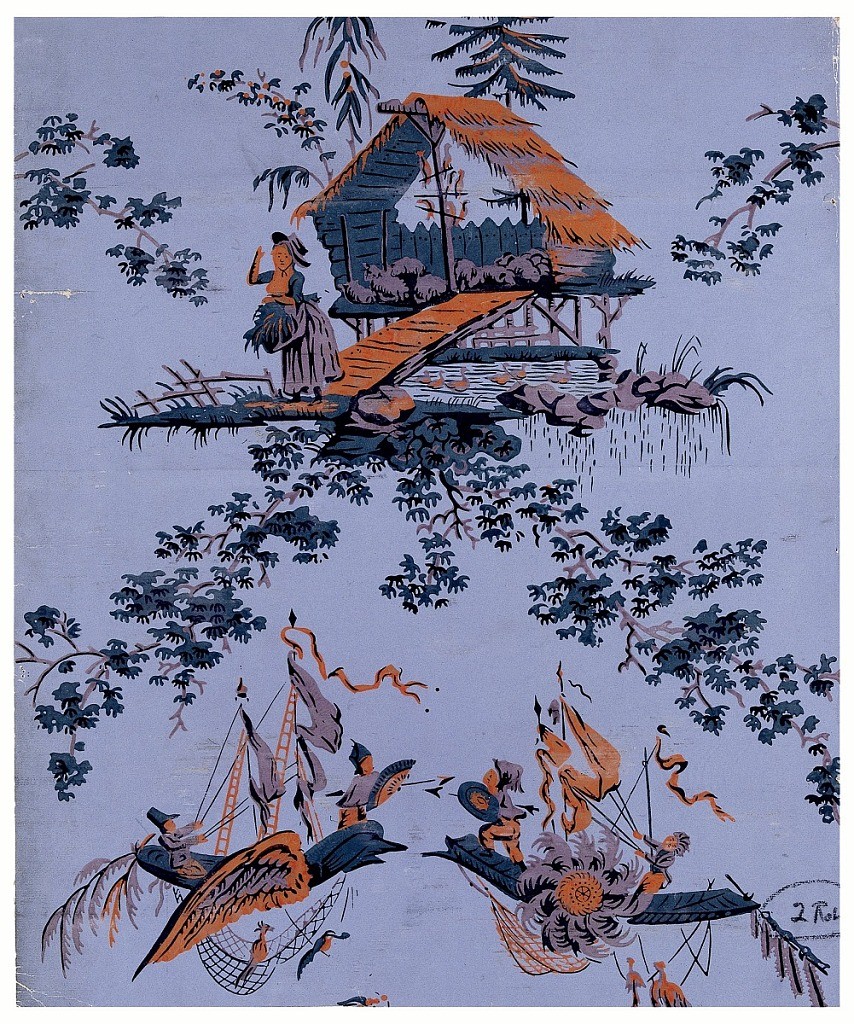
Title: Sidewall
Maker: Jean-Baptiste Réveillon, French, 1725–1811
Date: ca. 1785
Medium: Block printed on handmade paper
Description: Chinoiserie depicting shepherdess guarding her flock, alternating with a pair of boats involved in aerial combat.